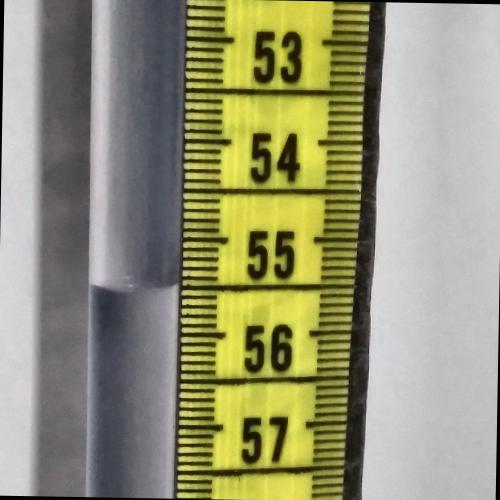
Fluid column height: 55.5 cm